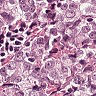
Metastatic tissue present: yes